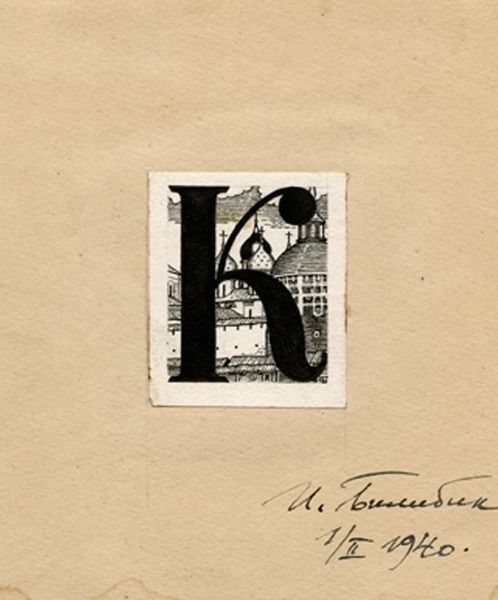
Titel: The Letter 'K', The Letter 'K'
Künstler: Ivan Bilibin
Standort: Amherst (Massachusetts, USA)
Institution: Mead Art Museum, Amherst College
Schlagwörter: church, white, black, building, paper, frame, color, cross, writing, letter, buildings, signature, calligraphy, tan, churches, written, crosses, cream, k, signed, 1940, stain, typography, name, stains, stained